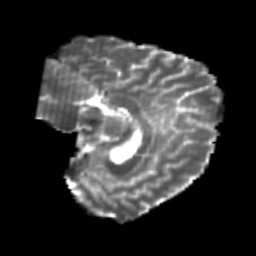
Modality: T2w
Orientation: sagittal
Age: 24
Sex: male
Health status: healthy
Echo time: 0.074 s